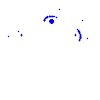
Particle: pion